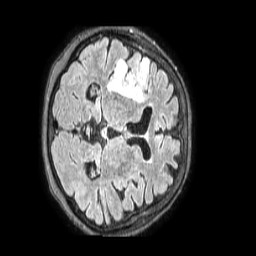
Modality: FLAIR
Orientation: axial
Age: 84
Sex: female
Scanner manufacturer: philips
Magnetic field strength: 1.5 T
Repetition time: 4.8 s
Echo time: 0.327 s